Question: In in NSIGHT, under warps , you will get the following table:

Can someone explain me what are the different colored region indicating here?
I could not locate this in the user guide so I am asking here.
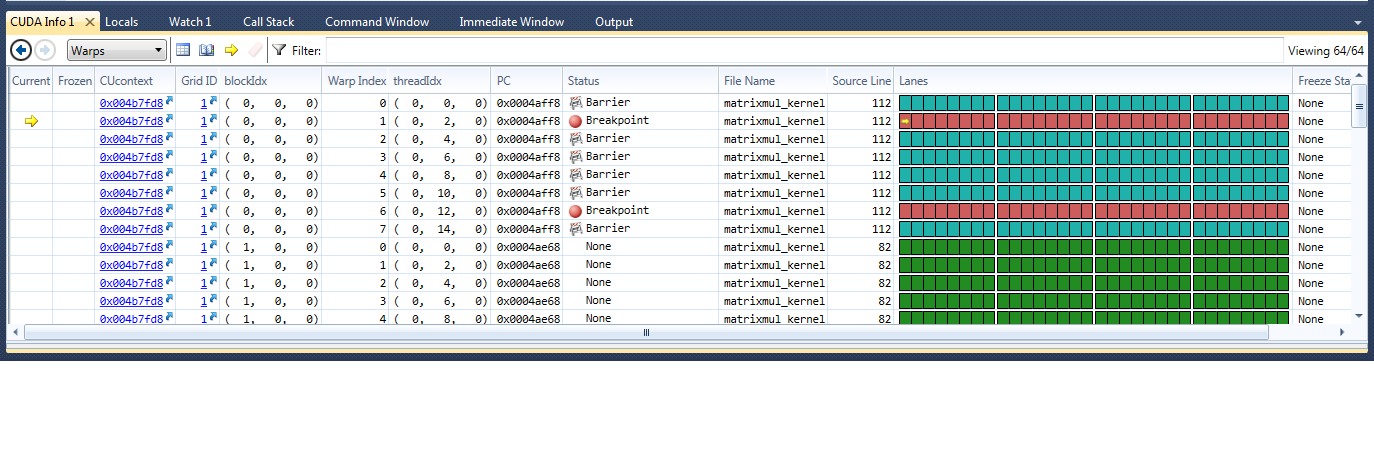
Answer: If you mouse over the lanes a tool tip will show the state of the lane.
The legend is
'''
Lane/Thread State Color
==============================
Inactive Gray
Active Forest Green
At Barrier Light Sea Green
At Breakpoint Red
At Assert Orange
At Exception Dark Red
Not Launched Medium Gray
Exited Dark Gray
'''
I have filed a bug to update the documentation.